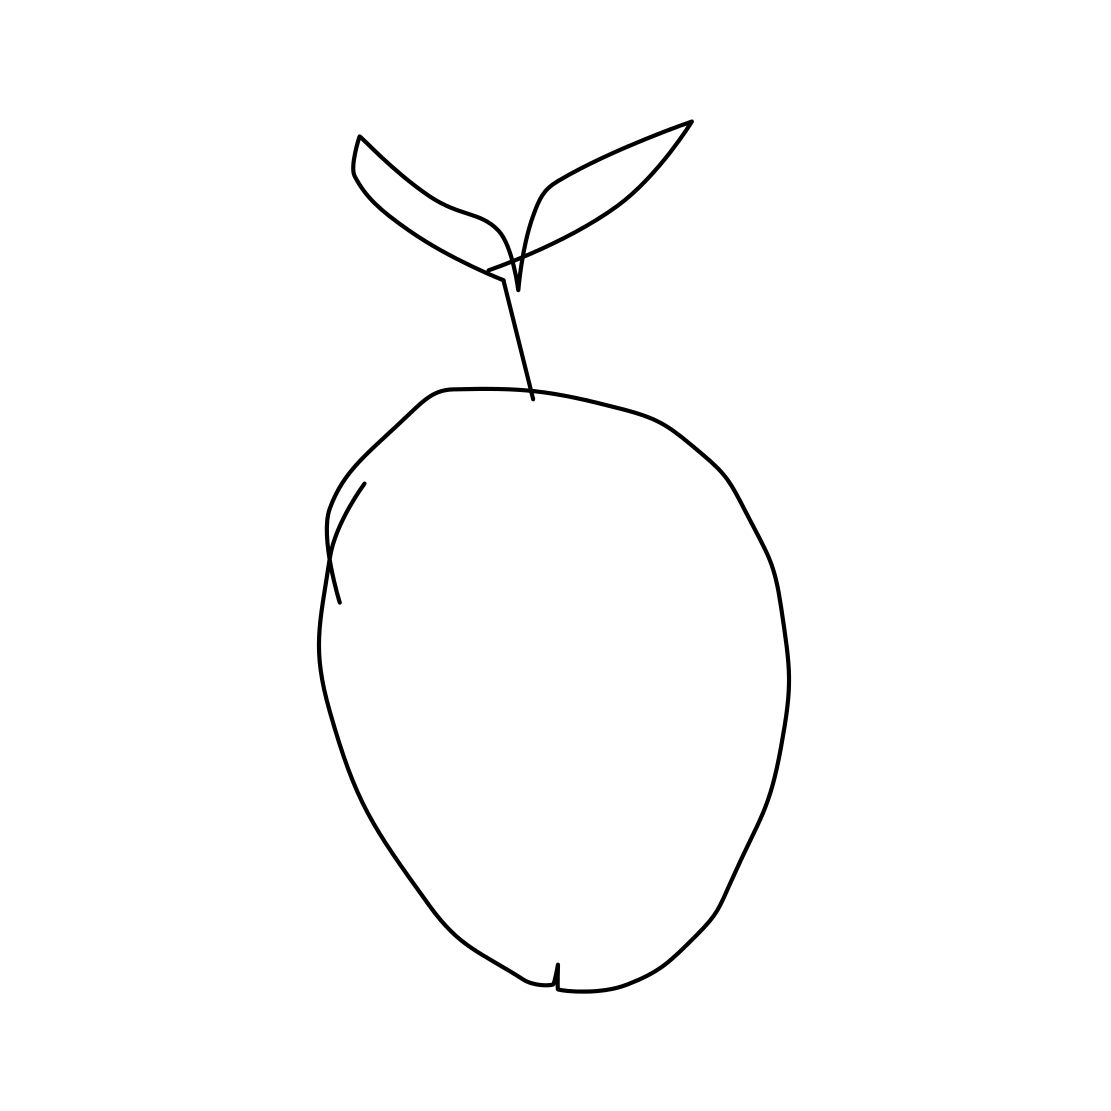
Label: apple